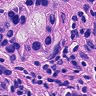
Metastatic tissue present: yes